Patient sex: F
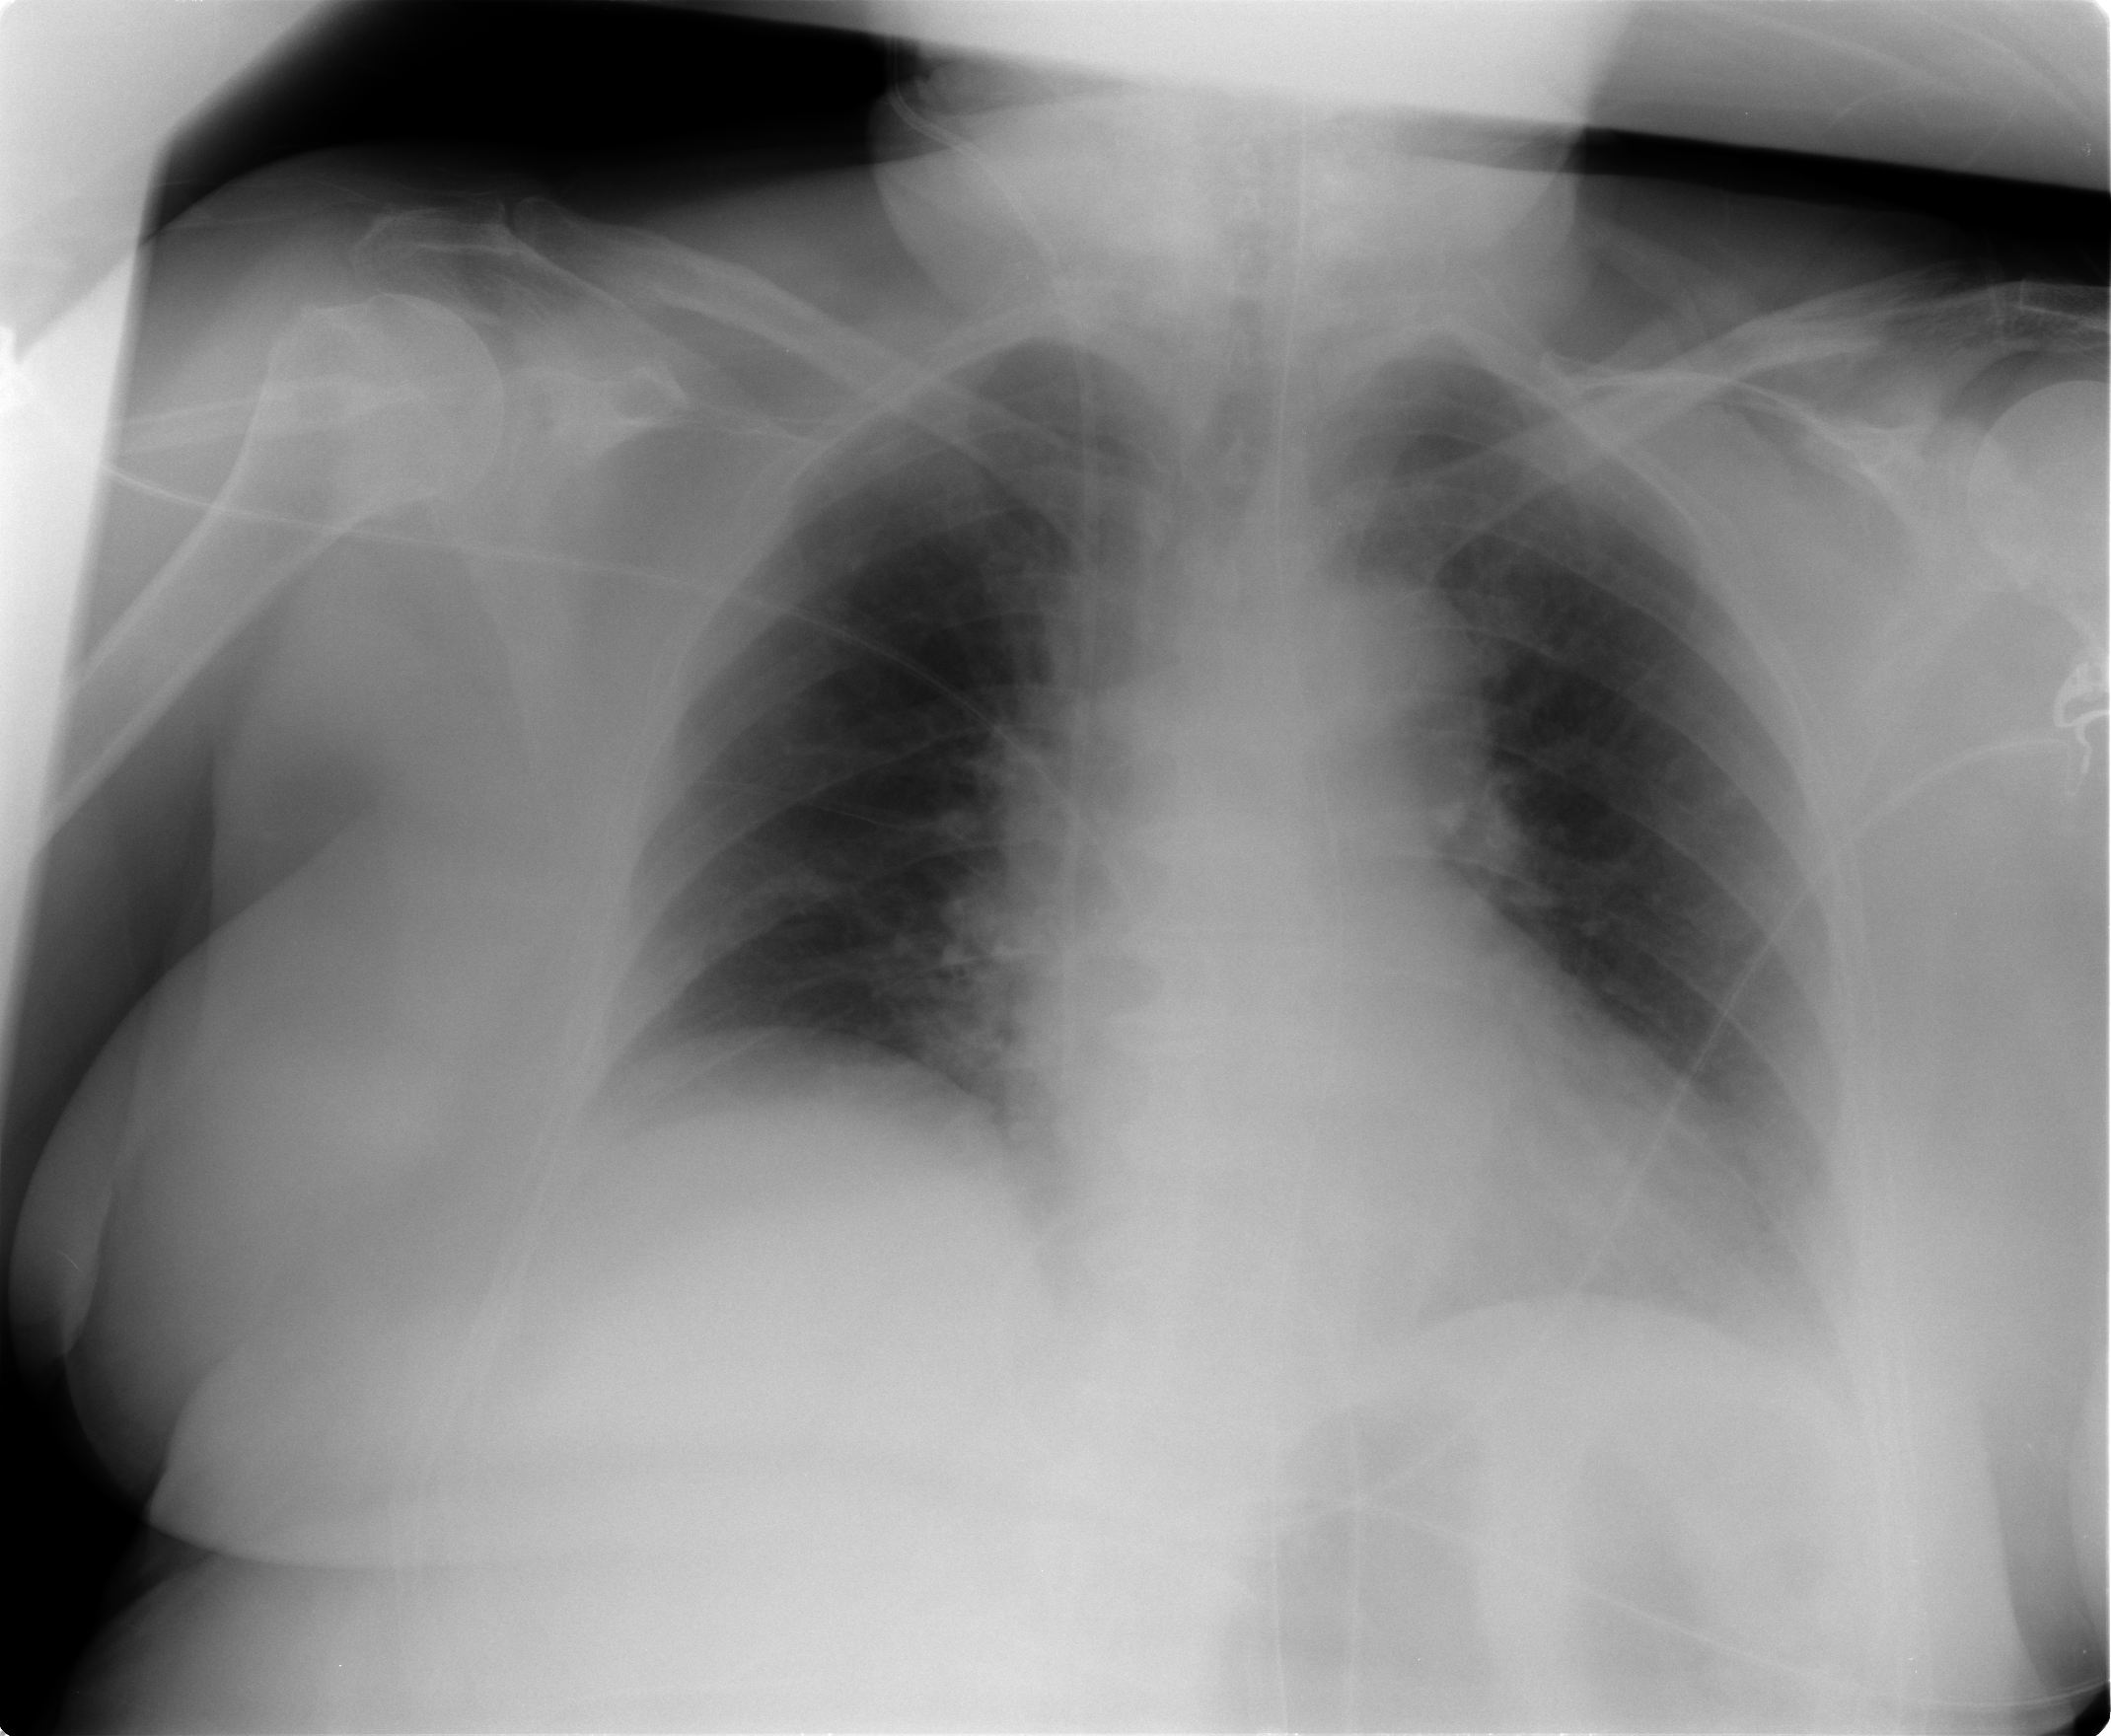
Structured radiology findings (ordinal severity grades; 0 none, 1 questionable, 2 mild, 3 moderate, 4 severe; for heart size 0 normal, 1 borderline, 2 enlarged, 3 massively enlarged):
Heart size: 2
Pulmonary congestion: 1
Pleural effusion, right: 0
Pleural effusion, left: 0
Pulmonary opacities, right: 0
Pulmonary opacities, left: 0
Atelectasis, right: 0
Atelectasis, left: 0